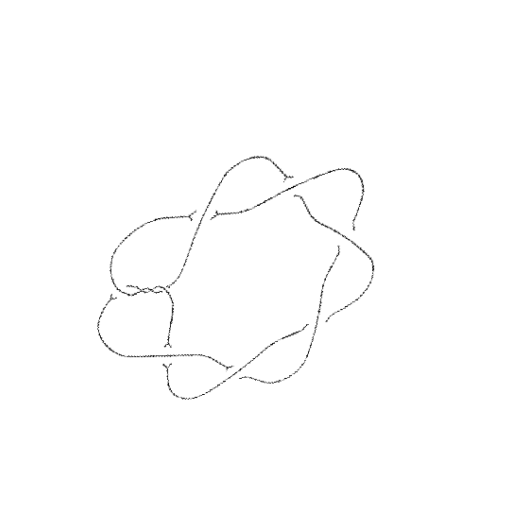
Crossing number: 10